Aerial crown-view tile of a tropical tree (Barro Colorado Island, Panama), acquired 20250317:
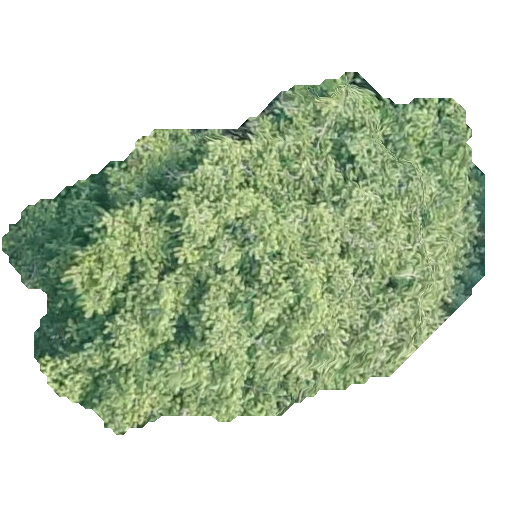
Species: Virola surinamensis
GBIF accepted scientific name: Virola surinamensis
Crown area: 177.191 m²